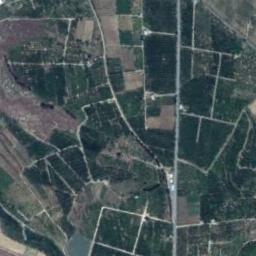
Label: rectangular_farmland